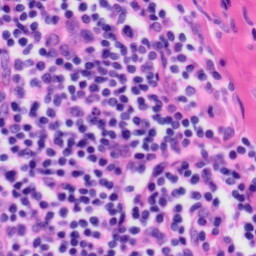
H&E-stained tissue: Tonsil